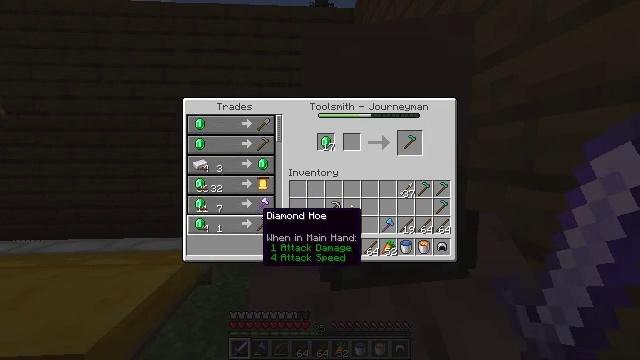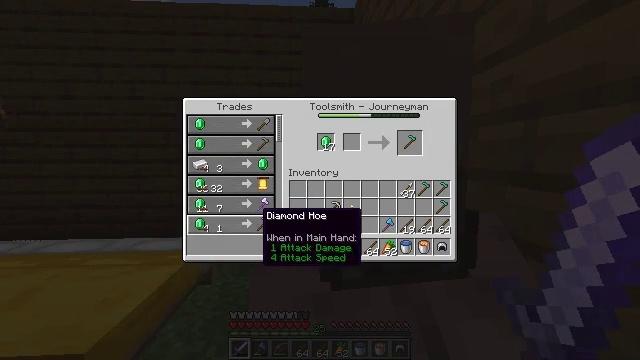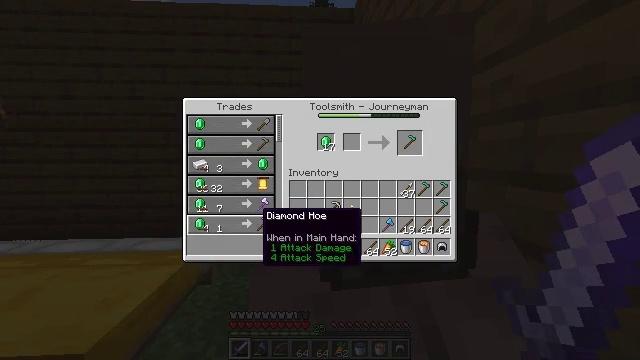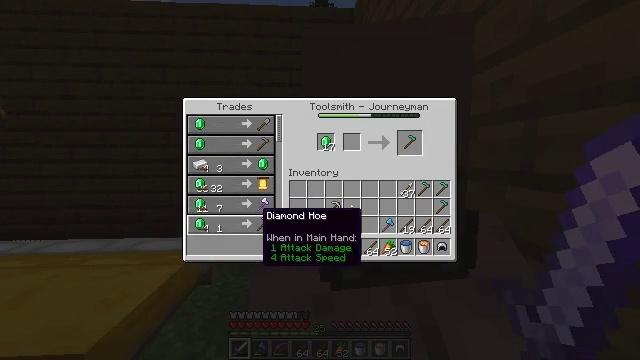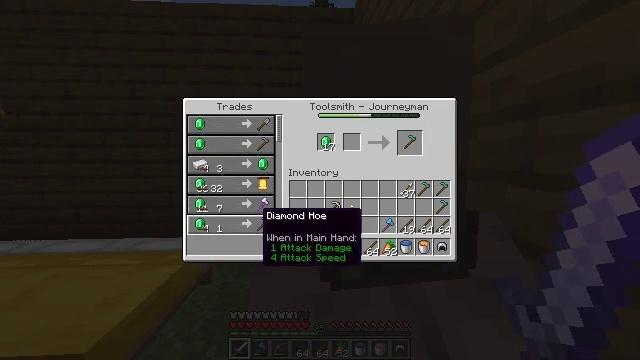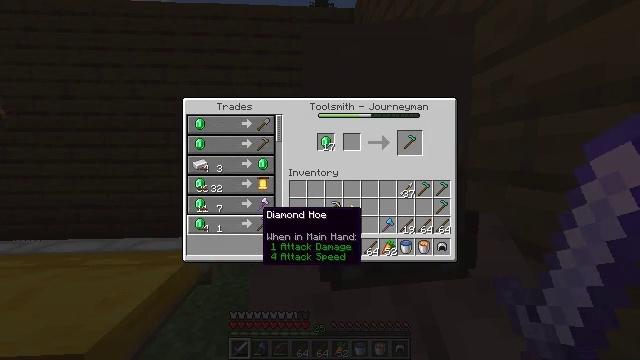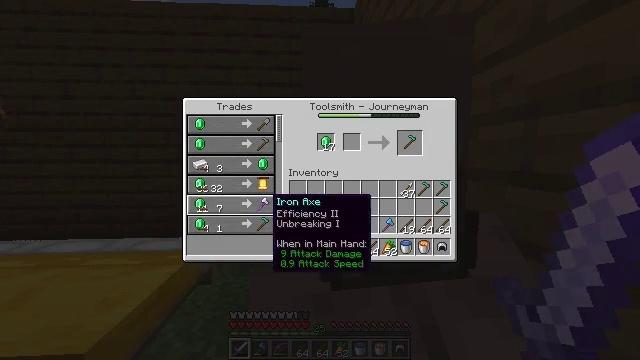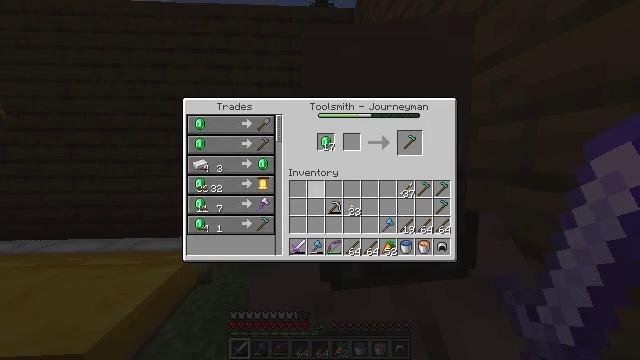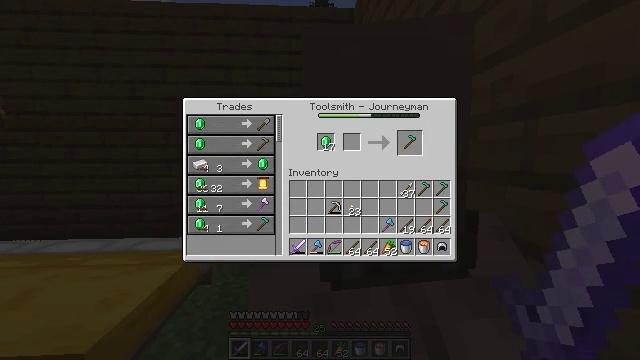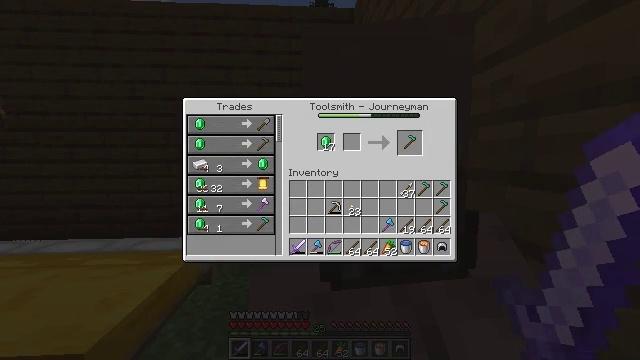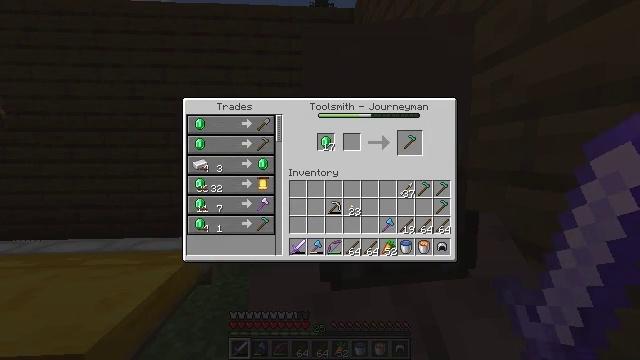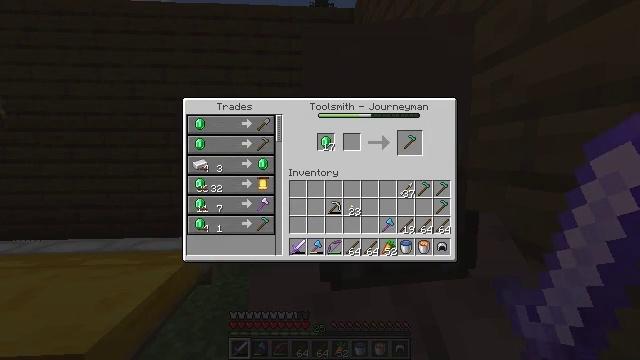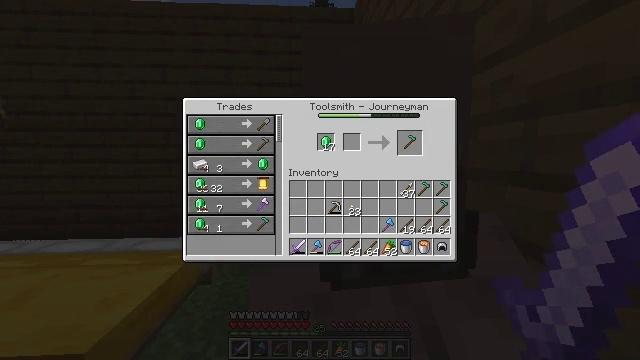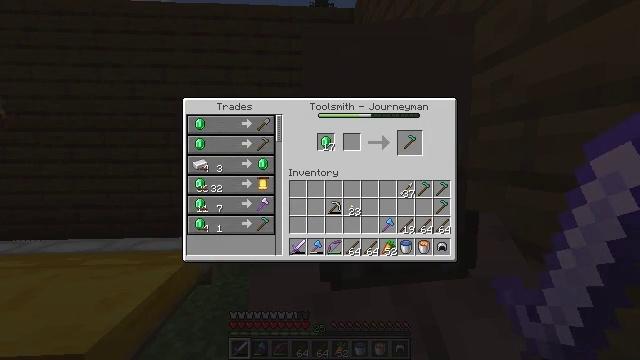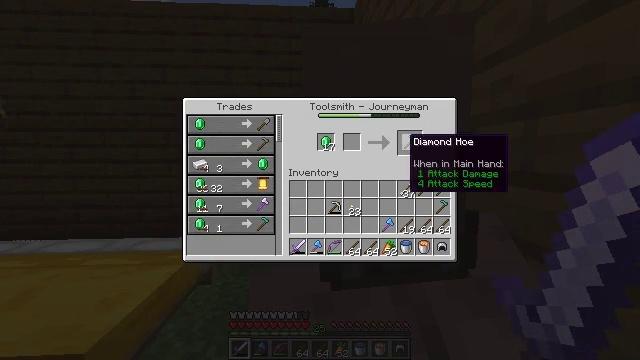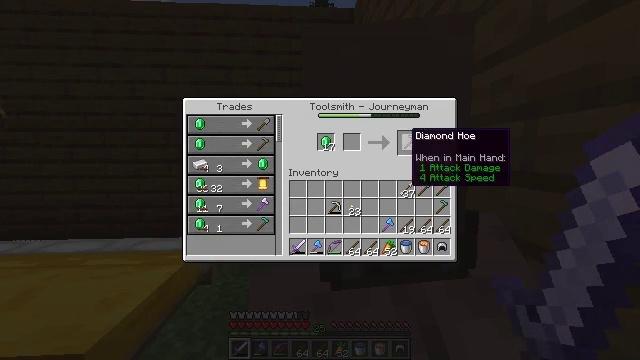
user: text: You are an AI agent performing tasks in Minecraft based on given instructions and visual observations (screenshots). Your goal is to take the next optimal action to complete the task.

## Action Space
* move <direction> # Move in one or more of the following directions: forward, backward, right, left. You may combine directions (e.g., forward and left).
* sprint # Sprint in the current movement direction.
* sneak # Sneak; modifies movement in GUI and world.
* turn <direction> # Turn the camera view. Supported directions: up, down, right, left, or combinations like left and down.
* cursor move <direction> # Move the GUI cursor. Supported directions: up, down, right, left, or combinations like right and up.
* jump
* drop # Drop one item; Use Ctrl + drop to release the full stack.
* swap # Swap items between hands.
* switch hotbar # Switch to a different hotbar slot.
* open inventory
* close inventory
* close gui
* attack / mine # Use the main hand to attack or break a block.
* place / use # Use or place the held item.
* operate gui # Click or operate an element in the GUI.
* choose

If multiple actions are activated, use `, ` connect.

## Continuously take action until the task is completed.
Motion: motion action
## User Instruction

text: Use the crafting table to craft a diamond hoe.
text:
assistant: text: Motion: no_op
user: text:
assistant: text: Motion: no_op
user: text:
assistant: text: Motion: no_op
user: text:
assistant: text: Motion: no_op
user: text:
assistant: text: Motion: no_op
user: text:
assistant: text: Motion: cursor move right and up
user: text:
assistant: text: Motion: cursor move right and up
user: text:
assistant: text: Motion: cursor move right and up
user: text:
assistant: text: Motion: cursor move right and up
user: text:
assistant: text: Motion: no_op
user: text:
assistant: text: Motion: no_op
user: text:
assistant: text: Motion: no_op
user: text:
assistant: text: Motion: no_op
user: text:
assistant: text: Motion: no_op
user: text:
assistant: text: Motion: no_op
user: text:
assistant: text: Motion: no_op
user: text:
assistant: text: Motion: no_op
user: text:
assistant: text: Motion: operate gui
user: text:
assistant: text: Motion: operate gui
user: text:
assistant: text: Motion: cursor move down
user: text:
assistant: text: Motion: cursor move left and down
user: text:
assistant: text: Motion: cursor move left and down
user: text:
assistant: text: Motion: cursor move down
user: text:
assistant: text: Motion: operate gui
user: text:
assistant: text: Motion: operate gui
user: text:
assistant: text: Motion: cursor move up
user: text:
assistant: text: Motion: cursor move right and up
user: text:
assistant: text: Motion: cursor move up
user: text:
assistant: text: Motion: no_op
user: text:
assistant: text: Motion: cursor move up